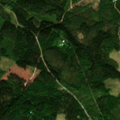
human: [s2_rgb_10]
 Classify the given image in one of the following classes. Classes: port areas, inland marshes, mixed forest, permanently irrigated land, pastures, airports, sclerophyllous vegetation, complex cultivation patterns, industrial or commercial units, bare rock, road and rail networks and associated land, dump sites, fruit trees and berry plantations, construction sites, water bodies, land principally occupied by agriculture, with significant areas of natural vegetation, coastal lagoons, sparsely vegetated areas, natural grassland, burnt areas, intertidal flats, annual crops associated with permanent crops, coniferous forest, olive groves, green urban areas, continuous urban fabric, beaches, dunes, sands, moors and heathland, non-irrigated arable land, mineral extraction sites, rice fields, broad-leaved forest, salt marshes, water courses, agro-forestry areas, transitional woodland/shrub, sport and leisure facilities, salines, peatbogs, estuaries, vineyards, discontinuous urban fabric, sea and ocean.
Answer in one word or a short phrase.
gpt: coniferous forest, mixed forest, transitional woodland/shrub